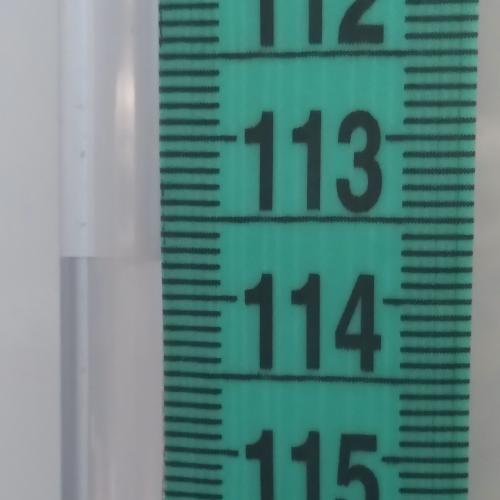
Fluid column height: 113.8 cm